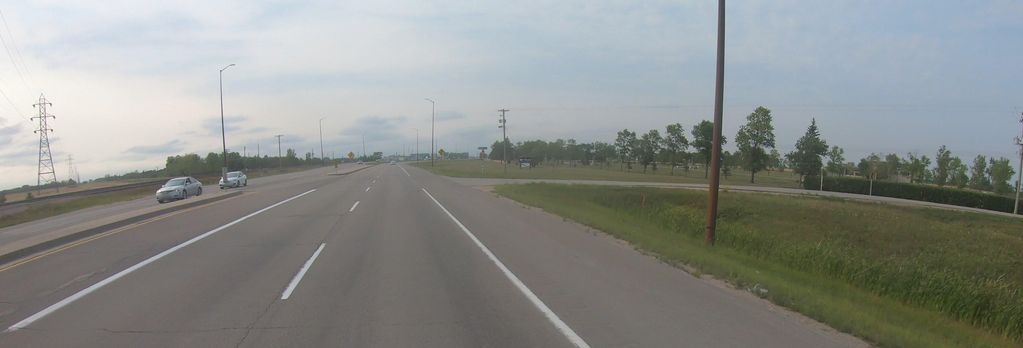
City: winnipeg